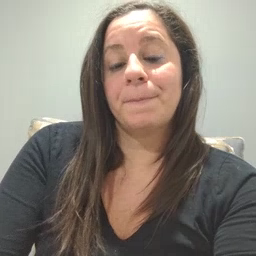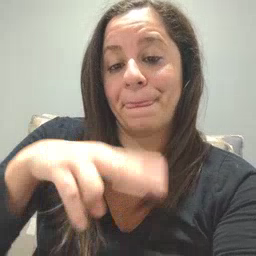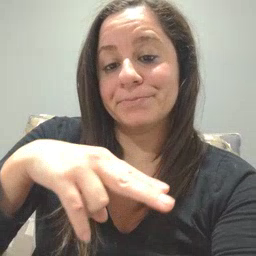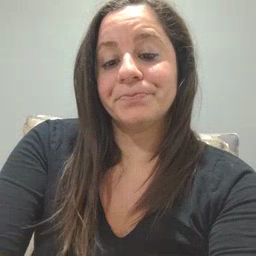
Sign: chair